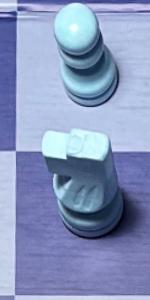
Label: Knight_White